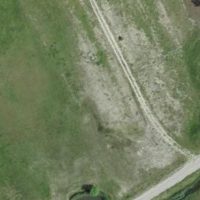
EUNIS habitat code: 25
Species observed at this site:
Tettigonia viridissima
Gentiana cruciata
Phaneroptera falcata
Ruspolia nitidula
Chorthippus brunneus
Calliptamus italicus
Oedipoda caerulescens
Chorthippus biguttulus